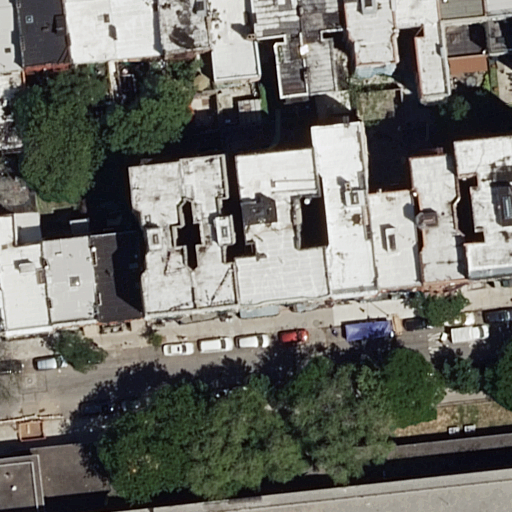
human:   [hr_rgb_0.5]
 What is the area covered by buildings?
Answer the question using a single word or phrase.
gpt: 4189m2

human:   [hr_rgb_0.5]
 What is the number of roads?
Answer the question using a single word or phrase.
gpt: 1

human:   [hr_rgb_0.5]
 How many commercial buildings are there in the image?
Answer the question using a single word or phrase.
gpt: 0

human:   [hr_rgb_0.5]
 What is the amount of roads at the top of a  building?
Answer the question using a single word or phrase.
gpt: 1

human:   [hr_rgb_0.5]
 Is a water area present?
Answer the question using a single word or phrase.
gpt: no

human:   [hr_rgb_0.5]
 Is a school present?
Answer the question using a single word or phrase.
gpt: yes

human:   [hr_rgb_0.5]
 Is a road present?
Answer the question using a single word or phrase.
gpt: yes

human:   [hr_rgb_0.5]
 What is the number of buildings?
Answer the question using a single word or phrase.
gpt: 24

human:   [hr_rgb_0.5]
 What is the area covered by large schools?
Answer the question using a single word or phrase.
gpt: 572m2

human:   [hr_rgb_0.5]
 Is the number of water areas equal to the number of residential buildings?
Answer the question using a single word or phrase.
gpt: no

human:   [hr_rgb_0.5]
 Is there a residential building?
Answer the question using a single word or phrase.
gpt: yes

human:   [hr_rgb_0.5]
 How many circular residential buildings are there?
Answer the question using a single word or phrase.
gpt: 0

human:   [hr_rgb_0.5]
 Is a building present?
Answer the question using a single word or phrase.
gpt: yes

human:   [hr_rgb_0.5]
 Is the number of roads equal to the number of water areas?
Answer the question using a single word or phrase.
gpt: no

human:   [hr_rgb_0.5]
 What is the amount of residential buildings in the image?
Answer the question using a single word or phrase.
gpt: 23

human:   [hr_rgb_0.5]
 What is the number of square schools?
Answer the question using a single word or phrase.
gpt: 0

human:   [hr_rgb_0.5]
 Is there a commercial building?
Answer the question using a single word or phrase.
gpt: no

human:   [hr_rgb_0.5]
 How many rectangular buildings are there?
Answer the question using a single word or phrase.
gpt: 8

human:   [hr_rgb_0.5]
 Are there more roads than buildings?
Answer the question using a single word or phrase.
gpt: no

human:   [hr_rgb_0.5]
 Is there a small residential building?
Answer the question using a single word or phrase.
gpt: yes

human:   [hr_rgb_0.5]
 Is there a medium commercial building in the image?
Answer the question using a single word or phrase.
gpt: no

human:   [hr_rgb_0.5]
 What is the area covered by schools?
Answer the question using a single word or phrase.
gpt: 572m2

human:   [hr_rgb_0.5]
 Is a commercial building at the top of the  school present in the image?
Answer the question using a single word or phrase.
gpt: no

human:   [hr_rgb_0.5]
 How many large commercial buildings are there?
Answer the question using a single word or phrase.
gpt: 0

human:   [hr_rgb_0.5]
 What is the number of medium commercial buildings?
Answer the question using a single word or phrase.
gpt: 0

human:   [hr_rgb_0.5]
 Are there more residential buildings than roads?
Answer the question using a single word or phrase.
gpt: yes

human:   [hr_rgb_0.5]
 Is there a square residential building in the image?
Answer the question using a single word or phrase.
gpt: no

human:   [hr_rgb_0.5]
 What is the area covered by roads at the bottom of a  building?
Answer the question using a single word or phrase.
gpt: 0m2

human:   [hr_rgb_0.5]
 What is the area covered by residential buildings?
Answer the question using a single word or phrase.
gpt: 3887m2

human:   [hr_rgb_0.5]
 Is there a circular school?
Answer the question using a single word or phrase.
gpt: no

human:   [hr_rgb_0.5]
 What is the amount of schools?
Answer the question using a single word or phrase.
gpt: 1

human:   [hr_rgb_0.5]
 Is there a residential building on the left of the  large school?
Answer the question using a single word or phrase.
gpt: yes

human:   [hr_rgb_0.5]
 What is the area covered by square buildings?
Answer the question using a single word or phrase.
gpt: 0m2

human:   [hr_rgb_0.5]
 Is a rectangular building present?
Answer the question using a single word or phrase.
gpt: yes

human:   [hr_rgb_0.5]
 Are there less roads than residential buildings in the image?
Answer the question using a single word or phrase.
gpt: yes

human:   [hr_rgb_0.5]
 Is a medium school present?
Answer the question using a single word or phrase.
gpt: no

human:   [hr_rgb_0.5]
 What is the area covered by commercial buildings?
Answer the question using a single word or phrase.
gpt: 0m2

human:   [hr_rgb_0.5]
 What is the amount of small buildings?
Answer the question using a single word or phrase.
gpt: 2

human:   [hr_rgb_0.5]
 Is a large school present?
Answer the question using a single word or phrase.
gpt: yes

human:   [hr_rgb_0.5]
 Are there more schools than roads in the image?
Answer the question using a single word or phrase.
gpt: no

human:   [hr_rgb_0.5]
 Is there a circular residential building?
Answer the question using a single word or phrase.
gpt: no

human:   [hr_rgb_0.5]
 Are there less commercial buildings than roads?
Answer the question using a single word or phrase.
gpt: yes

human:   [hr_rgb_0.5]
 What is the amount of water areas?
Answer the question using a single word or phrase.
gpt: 0

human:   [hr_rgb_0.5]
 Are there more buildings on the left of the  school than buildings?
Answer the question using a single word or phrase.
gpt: no

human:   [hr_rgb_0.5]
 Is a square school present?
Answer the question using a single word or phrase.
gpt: no

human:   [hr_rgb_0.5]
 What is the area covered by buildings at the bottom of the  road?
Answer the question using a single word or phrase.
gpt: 302m2

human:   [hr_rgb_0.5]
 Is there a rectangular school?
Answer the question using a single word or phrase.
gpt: yes

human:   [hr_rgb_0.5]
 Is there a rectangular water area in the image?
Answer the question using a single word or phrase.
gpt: no

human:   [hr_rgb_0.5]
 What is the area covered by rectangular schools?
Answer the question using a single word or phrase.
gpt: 572m2

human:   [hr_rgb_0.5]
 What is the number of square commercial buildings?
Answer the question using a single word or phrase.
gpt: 0

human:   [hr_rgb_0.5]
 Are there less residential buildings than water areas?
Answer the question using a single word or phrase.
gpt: no

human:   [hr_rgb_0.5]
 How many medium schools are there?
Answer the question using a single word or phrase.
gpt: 0

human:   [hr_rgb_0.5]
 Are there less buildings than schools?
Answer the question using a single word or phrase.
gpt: no

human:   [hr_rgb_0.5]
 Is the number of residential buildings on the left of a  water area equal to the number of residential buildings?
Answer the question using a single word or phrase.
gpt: no

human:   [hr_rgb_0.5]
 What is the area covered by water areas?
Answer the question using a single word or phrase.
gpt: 0m2

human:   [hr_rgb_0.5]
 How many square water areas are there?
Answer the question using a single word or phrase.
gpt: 0

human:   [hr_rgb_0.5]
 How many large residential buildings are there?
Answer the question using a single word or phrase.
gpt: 0

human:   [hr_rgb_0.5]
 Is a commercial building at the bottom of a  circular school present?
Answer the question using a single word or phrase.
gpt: no

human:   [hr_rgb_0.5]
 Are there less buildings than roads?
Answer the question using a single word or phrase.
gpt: no

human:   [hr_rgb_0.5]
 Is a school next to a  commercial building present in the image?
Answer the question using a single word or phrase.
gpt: no

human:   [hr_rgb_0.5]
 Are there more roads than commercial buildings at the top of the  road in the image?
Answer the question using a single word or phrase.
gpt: yes

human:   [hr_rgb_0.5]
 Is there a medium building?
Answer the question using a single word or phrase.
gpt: yes

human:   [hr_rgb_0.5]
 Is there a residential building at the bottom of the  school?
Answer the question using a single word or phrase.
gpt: no

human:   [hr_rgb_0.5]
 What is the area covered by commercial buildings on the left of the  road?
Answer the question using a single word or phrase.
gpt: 0m2